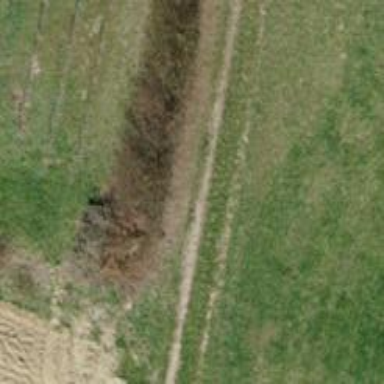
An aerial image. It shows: Hedge barrier.